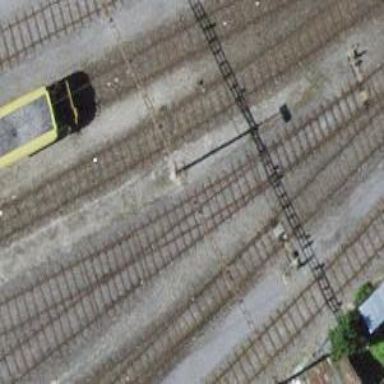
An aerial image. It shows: Railway yard with one track. The railway is electrified with contact line.